Question: According to <URL> I use RichEdit in such way:
'''
MyControl::OnCreate()
{
handle = LoadLibrary(_T("Riched20.dll"));
}
MyControl::OnDestroy()
{
FreeLibrary(handle);
}
'''
It works fine for win32 but recently I've built x64 configuration and now my control fails after the page reload.

I've noticed that if do this:
'''
MyControl::OnCreate()
{
handle = LoadLibrary(_T("Riched20.dll"));
FreeLibrary(handle);
handle = LoadLibrary(_T("Riched20.dll"));
}
'''
everything works fine.
I don't wish to put this code into production, so is there any suggestions about better solution/workaround?
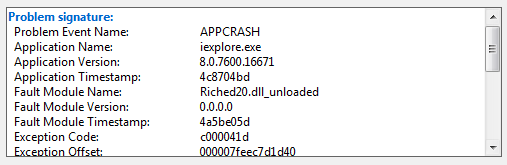
Answer: Since the reported fault module is Richedit20.dll_unloaded it means you are unloading the DLL while code from it is still in use.
For example, if you still have a richedit window open when you (completely) free the DLL, you can see crashes like that as soon as anything triggers a call to the control's window-proc. This is because the control's window-proc was inside the unloaded DLL code.
It should be safe to call LoadLibrary and FreeLibrary multiple times (so long as the calls balance out), so I doubt that is the problem. It may just be triggering the problem. Also, the problem was there in 32-bit builds; you just got lucky and never triggered it.
There are several window messages which get sent to a window after WM_DESTROY (e.g. WM_NCDESTROY).
Child windows also still exist when OnDestroy is called. If the richedits are children of your control (rather than the control itself) then moving the FreeLibrary into OnNcDestroy may save you. (Child windows are destroyed by the time WM_NCDESTROY is called.) I'd still say it's not a good place to free the library, however.
So you definitely want to move your FreeLibrary call. I would move both it and the LoadLibrary completely out of the control itself. It's not normal to have controls which load/free libraries whenever an instance of them is created. Instead, have some static init/uninit code somewhere which loads the libraries you need once and for all and frees them when the application is shutting down.
(If your app only rarely uses the control then it might make sense to load/free the library only when windows using the control are active. That situation is rare, though. Usually you're better off just leaving the DLL loaded.)